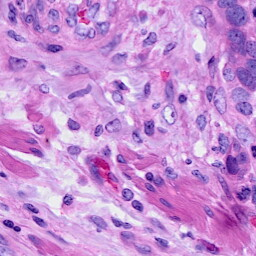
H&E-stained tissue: Ovarian